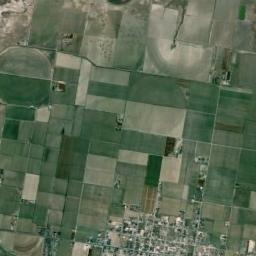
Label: rectangular_farmland